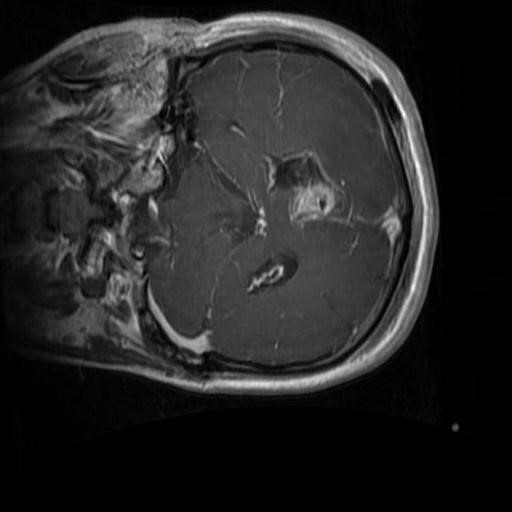
Label: brain_glioma